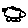
Label: car